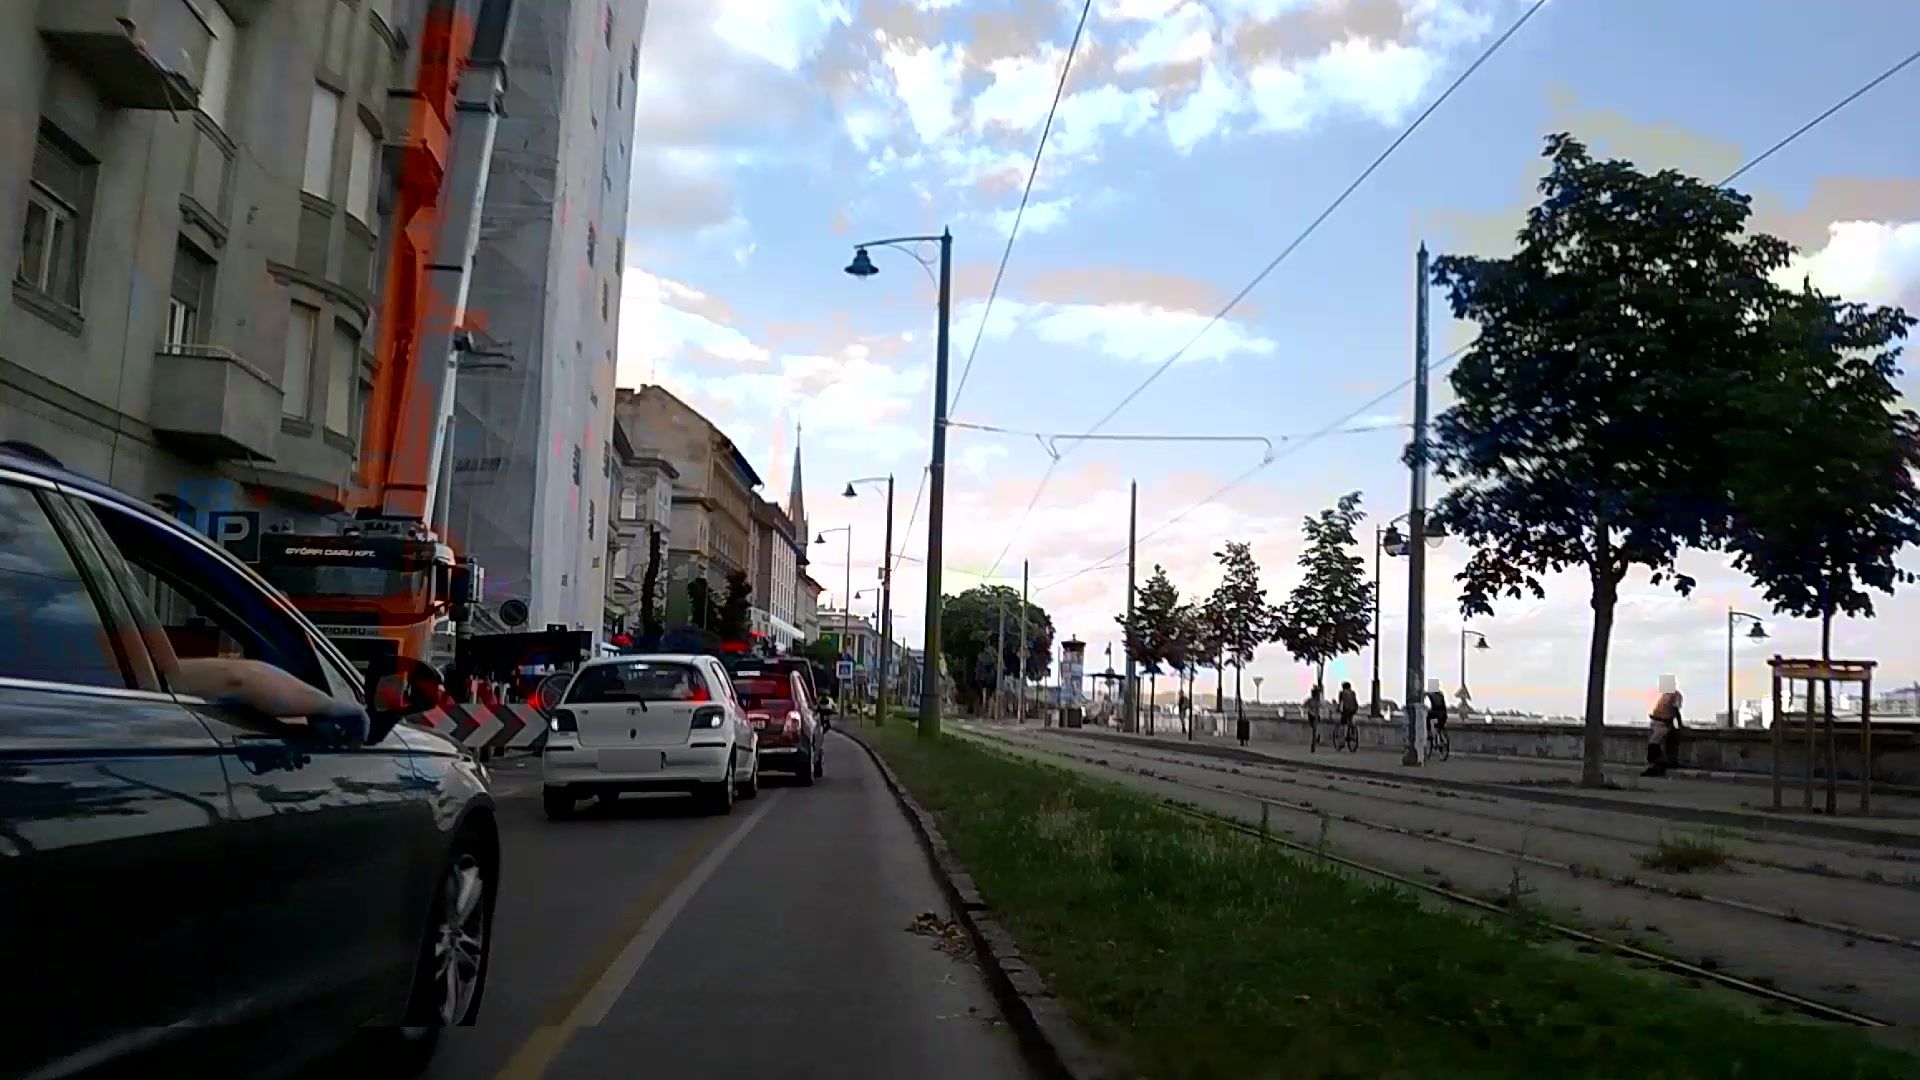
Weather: clear
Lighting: day
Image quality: good
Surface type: driving surface
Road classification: footway, cycleway
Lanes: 2
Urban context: urban centre
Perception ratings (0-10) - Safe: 1.85, Lively: 8.35, Beautiful: 1.54, Boring: 5.14, Depressing: 1.68, Wealthy: 3.71